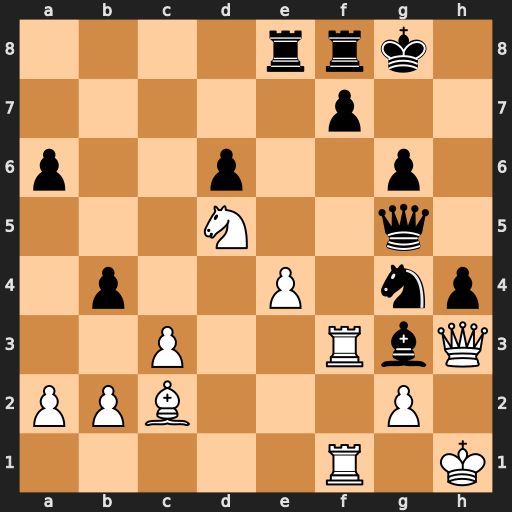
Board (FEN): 4rrk1/5p2/p2p2p1/3N2q1/1p2P1np/2P2RbQ/PPB3P1/5R1K
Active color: w
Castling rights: -
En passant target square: -
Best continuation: Qxg4 Qxg4 Nf6+ Kg7 Nxg4